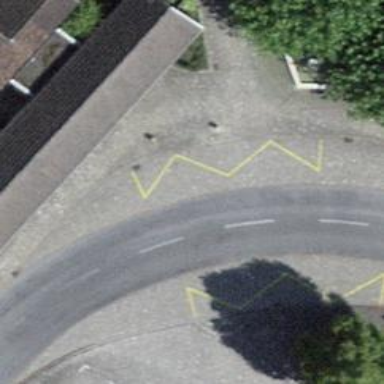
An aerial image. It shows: Bus stop with platform for public transport.